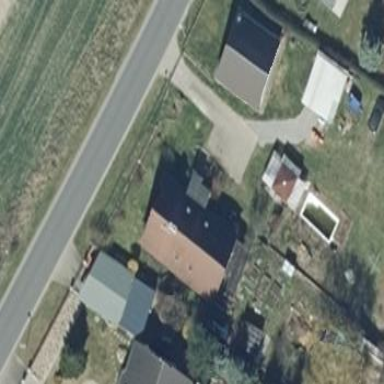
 where the roof is oriented along the structure."